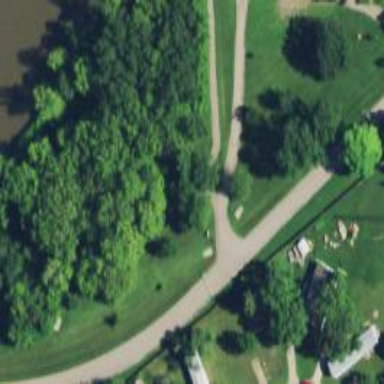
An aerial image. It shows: Disc golf tee area.